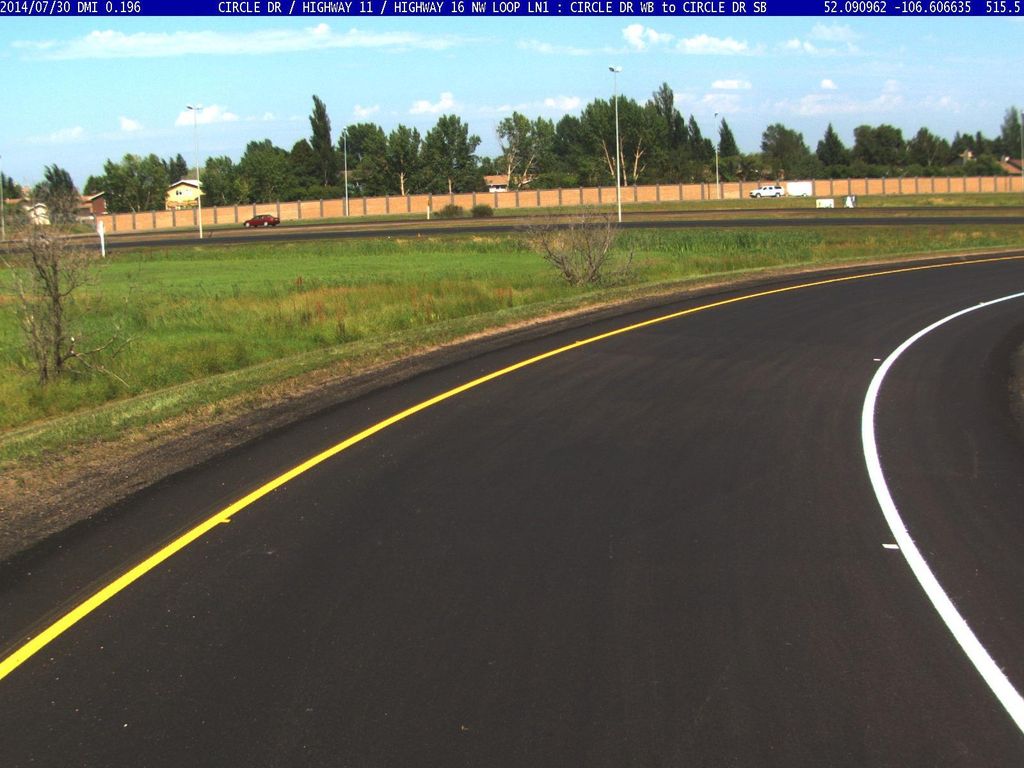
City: saskatoon